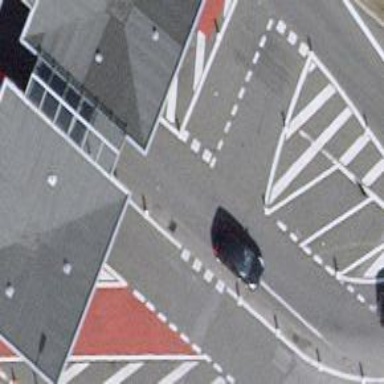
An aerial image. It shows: Road with "give way" sign.